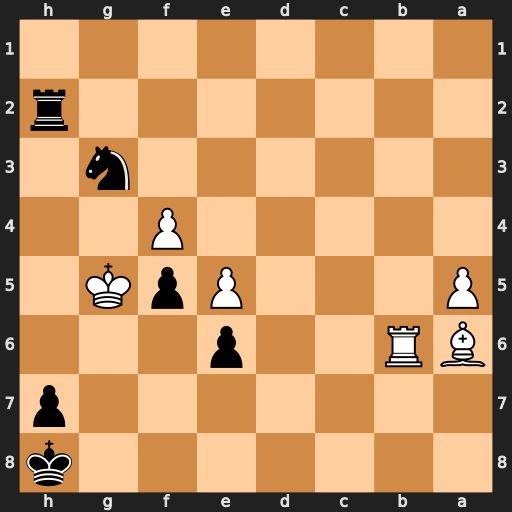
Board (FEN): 7k/7p/BR2p3/P3PpK1/5P2/6n1/7r/8
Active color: b
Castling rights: -
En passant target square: -
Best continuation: Ne4#